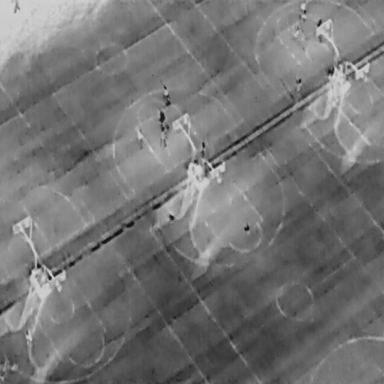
There are 13 People in the infrared image.